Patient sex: M
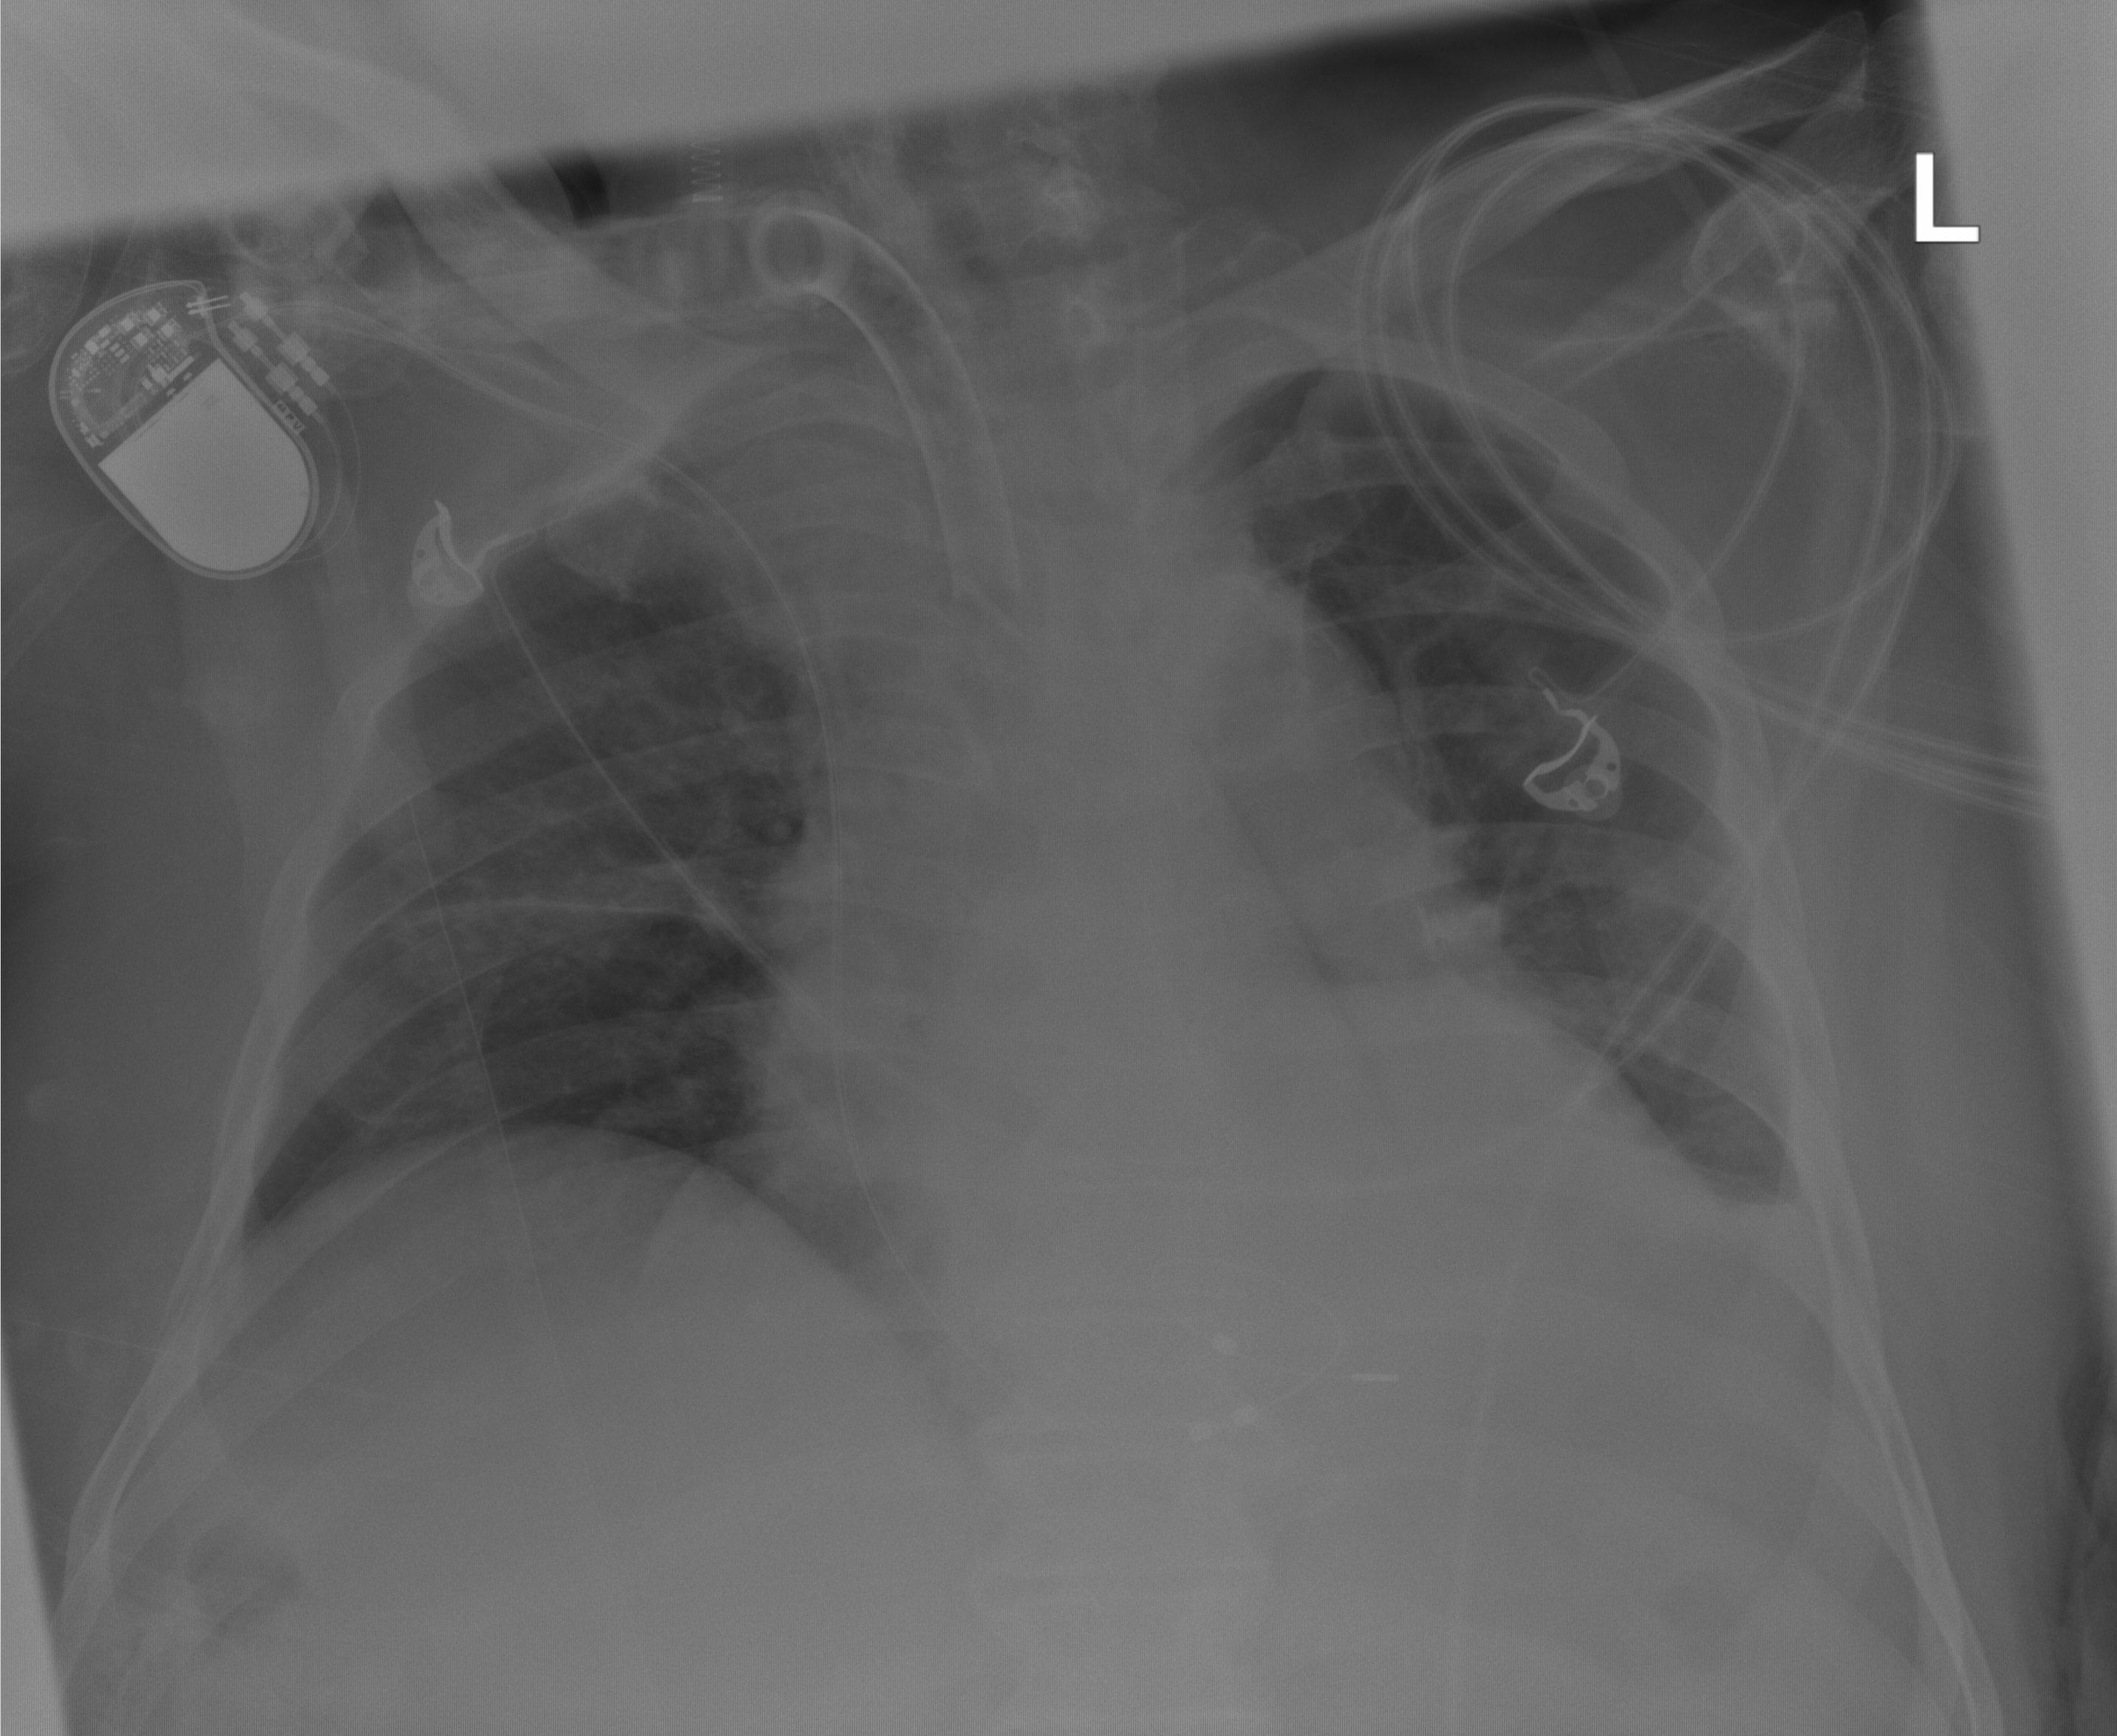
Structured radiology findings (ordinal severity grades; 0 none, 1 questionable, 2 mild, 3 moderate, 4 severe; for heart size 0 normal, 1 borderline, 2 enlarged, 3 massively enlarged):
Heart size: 2
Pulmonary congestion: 2
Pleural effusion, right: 0
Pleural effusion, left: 2
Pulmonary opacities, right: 2
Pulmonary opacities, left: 0
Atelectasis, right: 2
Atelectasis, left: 2